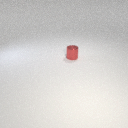
small red metal cylinder